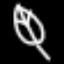
Label: leaf